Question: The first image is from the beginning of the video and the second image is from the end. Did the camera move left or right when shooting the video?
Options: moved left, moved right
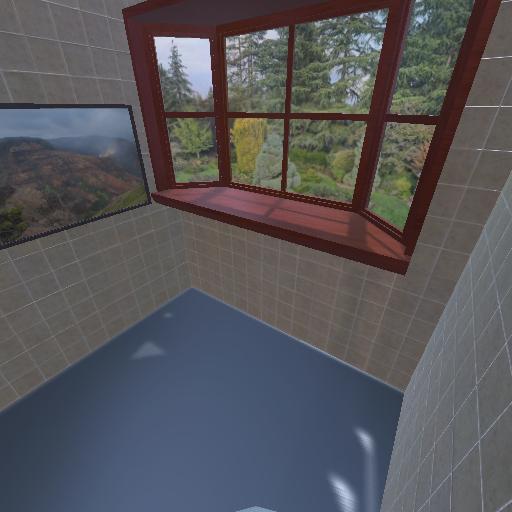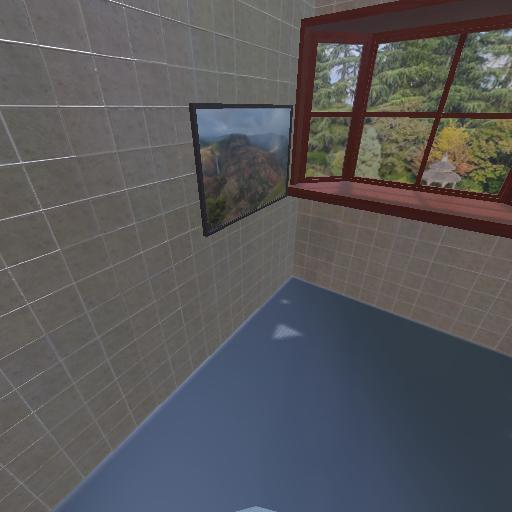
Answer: moved left